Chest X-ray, PA view. Patient: 29 years old, sex M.
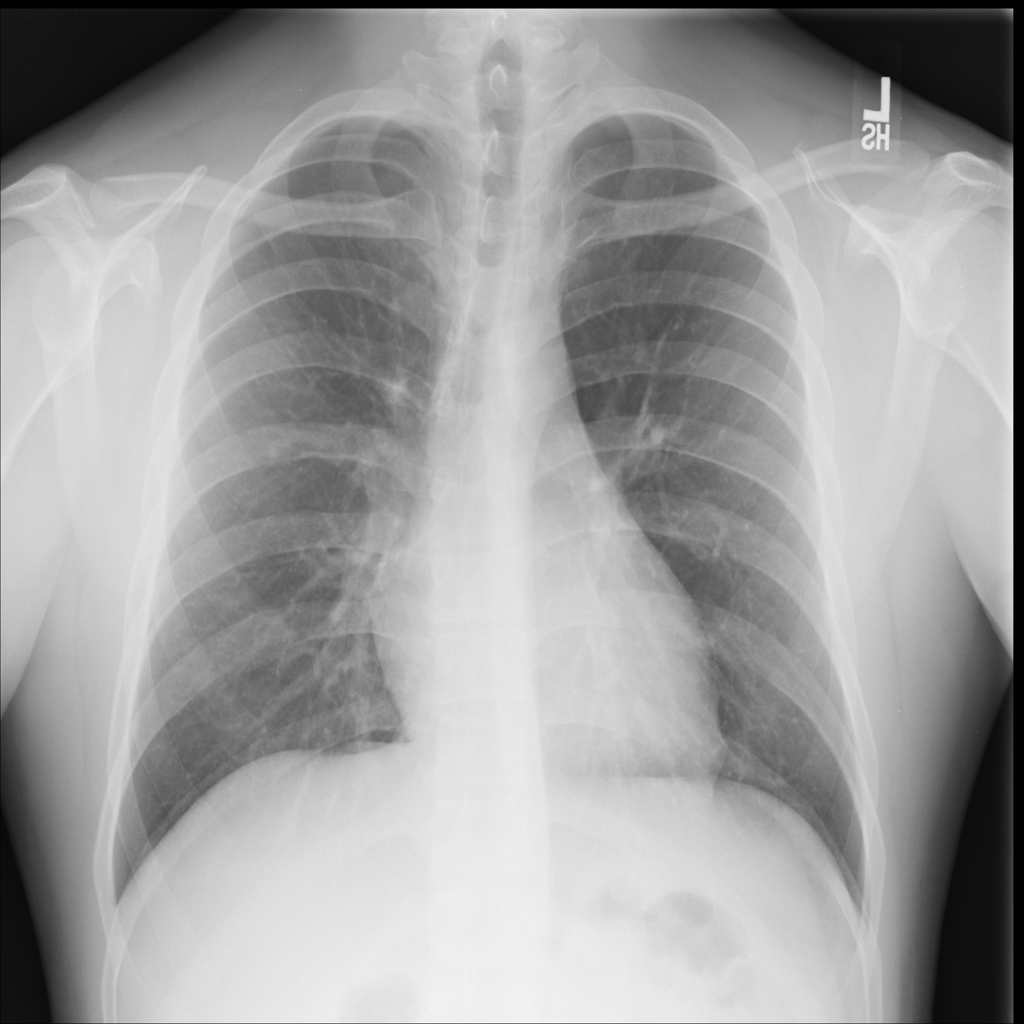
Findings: No Finding